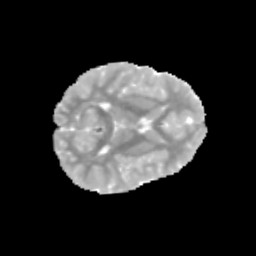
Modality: MD
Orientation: axial
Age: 9
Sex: male
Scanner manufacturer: siemens
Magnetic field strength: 3 T
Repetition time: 3.8 s
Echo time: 0.07 s